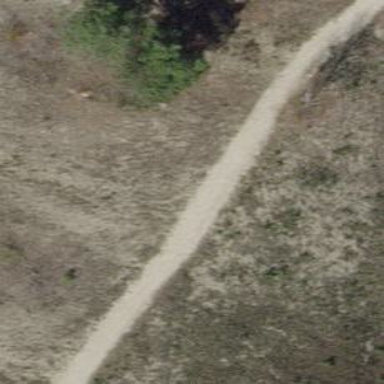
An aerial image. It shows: Path on the ground.